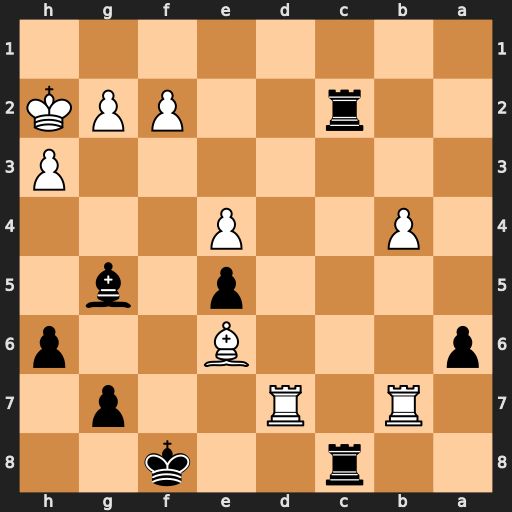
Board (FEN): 2r2k2/1R1R2p1/p3B2p/4p1b1/1P2P3/7P/2r2PPK/8
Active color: b
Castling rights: -
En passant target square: -
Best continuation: Bf4+ g3 Rxf2+ Kg1 Be3